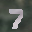
Label: 7